Question: Here is my 'Layout' code(xml)
'''
<?xml version="1.0" encoding="utf-8"?>
<RelativeLayout xmlns:android="http://schemas.android.com/apk/res/android"
android:layout_width="match_parent"
android:layout_height="match_parent"
android:background="@drawable/common_bg"
android:paddingTop="12dp"
android:orientation="vertical" >
<LinearLayout
android:id="@+id/btnHolderRelLayout"
android:layout_width="match_parent"
android:layout_height="wrap_content"
android:layout_alignParentLeft="true"
android:layout_below="@+id/notificationBtn"
android:layout_gravity="center_horizontal"
android:layout_marginTop="-12dp"
android:baselineAligned="@+id/button4"
android:gravity="center_horizontal" >
<!-- android:layout_toLeftOf="@+id/scheduledBtn" -->
<Button
android:id="@+id/pendingBtn"
android:layout_width="wrap_content"
android:layout_height="wrap_content"
android:layout_marginBottom="5dp"
android:background="@drawable/pending_select_bg"
android:minHeight="0dp"
android:minWidth="0dp"
android:paddingBottom="5dp"
android:text="@string/pending_txt"
android:textAppearance="?android:attr/textAppearanceMedium"
android:textColor="@color/white"
android:textSize="16sp"
android:typeface="sans" />
<!-- android:layout_centerInParent="true" -->
<Button
android:id="@+id/scheduledBtn"
android:layout_width="wrap_content"
android:layout_height="wrap_content"
android:layout_marginLeft="4dp"
android:layout_marginRight="4dp"
android:background="@drawable/scheduled_deselect_bg"
android:minHeight="0dp"
android:minWidth="0dp"
android:text="@string/scheduled_txt"
android:textAppearance="?android:attr/textAppearanceMedium"
android:textColor="@color/white"
android:textSize="16sp"
android:typeface="sans" />
<!-- android:layout_alignBaseline="@+id/scheduledBtn"
android:layout_alignBottom="@+id/scheduledBtn"
android:layout_toRightOf="@+id/scheduledBtn" -->
<Button
android:id="@+id/completedBtn"
android:layout_width="wrap_content"
android:layout_height="wrap_content"
android:background="@drawable/completed_deselect_bg"
android:minHeight="0dp"
android:minWidth="0dp"
android:text="@string/completed_txt"
android:textAppearance="?android:attr/textAppearanceMedium"
android:textColor="@color/white"
android:textSize="16sp"
android:typeface="sans" />
</LinearLayout>
<Button
android:id="@+id/notificationBtn"
android:layout_width="wrap_content"
android:layout_height="wrap_content"
android:layout_alignParentTop="true"
android:layout_marginLeft="78dp"
android:background="@drawable/notifications_icon"
android:minHeight="0dp"
android:minWidth="0dp"
android:text="6"
android:textAppearance="?android:attr/textAppearanceMedium"
android:textColor="@color/white"
android:textSize="16sp" />
<ListView
android:id="@+id/commonFragmentListView"
android:layout_width="match_parent"
android:layout_height="match_parent"
android:layout_below="@+id/btnHolderRelLayout"
android:layout_marginBottom="12dp"
android:layout_marginLeft="8dp"
android:layout_marginRight="8dp"
android:layout_marginTop="12dp"
android:background="@drawable/content_bg"
android:cacheColorHint="@android:color/transparent"
android:divider="@drawable/divider_appointment"
android:listSelector="@android:color/transparent"
android:padding="10dp" >
</ListView>
</RelativeLayout>
'''
It is ok in 480 X 800 devices but in bigger screen everything is messed up coz I m using a static margin 'android:layout_marginLeft="78dp"' for 'notificationBtn'.
'''
How can I design this Screen like below screen shot without using any static margin or view's height and width
'''

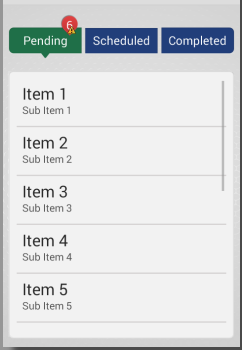
Answer: Try this..
'''
<?xml version="1.0" encoding="utf-8"?>
<RelativeLayout xmlns:android="http://schemas.android.com/apk/res/android"
android:layout_width="match_parent"
android:layout_height="match_parent"
android:background="@drawable/common_bg"
android:orientation="vertical" >
<Button
android:id="@+id/pendingBtn"
android:layout_width="wrap_content"
android:layout_height="wrap_content"
android:layout_marginBottom="5dp"
android:layout_marginTop="10dp"
android:layout_toLeftOf="@+id/scheduledBtn"
android:background="@drawable/pending_select_bg"
android:gravity="center"
android:minHeight="0dp"
android:minWidth="0dp"
android:padding="5dp"
android:text="@string/pending_txt"
android:textAppearance="?android:attr/textAppearanceMedium"
android:textColor="@color/white"
android:textSize="16sp"
android:typeface="sans" />
<Button
android:id="@+id/scheduledBtn"
android:layout_width="wrap_content"
android:layout_height="wrap_content"
android:layout_centerHorizontal="true"
android:layout_marginLeft="4dp"
android:layout_marginRight="4dp"
android:layout_marginTop="10dp"
android:background="@drawable/scheduled_deselect_bg"
android:gravity="center"
android:minHeight="0dp"
android:minWidth="0dp"
android:padding="5dp"
android:text="@string/scheduled_txt"
android:textAppearance="?android:attr/textAppearanceMedium"
android:textColor="@color/white"
android:textSize="16sp"
android:typeface="sans" />
<Button
android:id="@+id/completedBtn"
android:layout_width="wrap_content"
android:layout_height="wrap_content"
android:layout_marginTop="10dp"
android:layout_toRightOf="@+id/scheduledBtn"
android:background="@drawable/completed_deselect_bg"
android:gravity="center"
android:minHeight="0dp"
android:minWidth="0dp"
android:padding="5dp"
android:text="@string/completed_txt"
android:textAppearance="?android:attr/textAppearanceMedium"
android:textColor="@color/white"
android:textSize="16sp"
android:typeface="sans" />
<Button
android:id="@+id/notificationBtn"
android:layout_width="wrap_content"
android:layout_height="wrap_content"
android:layout_alignParentTop="true"
android:layout_toLeftOf="@+id/scheduledBtn"
android:background="@drawable/notifications_icon"
android:minHeight="0dp"
android:minWidth="0dp"
android:text="6"
android:textAppearance="?android:attr/textAppearanceMedium"
android:textColor="@color/white"
android:textSize="16sp" />
<ListView
android:id="@+id/commonFragmentListView"
android:layout_width="match_parent"
android:layout_height="match_parent"
android:layout_below="@+id/pendingBtn"
android:layout_marginBottom="12dp"
android:layout_marginLeft="8dp"
android:layout_marginRight="8dp"
android:layout_marginTop="12dp"
android:background="@drawable/content_bg"
android:cacheColorHint="@android:color/transparent"
android:divider="@drawable/divider_appointment"
android:listSelector="@android:color/transparent"
android:padding="10dp" >
</ListView>
</RelativeLayout>
'''